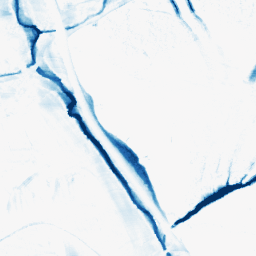
Category: morphological
Decomposition family: morphological_ellipse
Decomposition parameters: operation: closing
width: 10
height: 30
Upsampling method: bicubic_16x
Upsampling parameters: scale: 16
Upsampling scale: 16